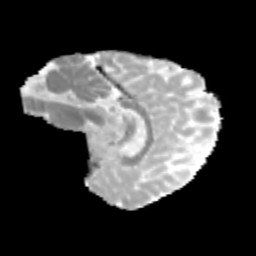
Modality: MD
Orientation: sagittal
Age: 11
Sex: male
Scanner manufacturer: siemens
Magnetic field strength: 3 T
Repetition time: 3.8 s
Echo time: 0.07 s